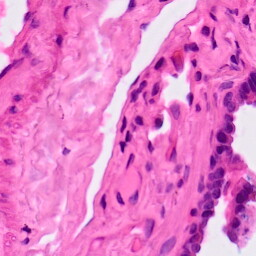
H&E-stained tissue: Lung